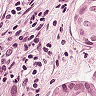
Metastatic tissue present: yes